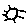
Label: sun